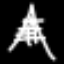
Label: The Eiffel Tower